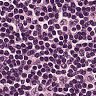
Metastatic tissue present: no